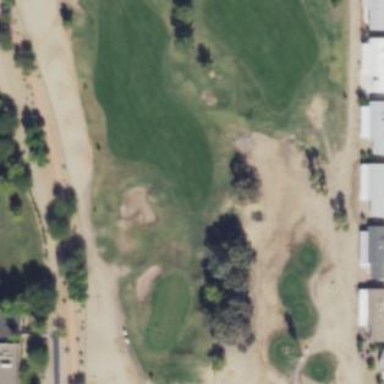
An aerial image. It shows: Scenic golf fairway.